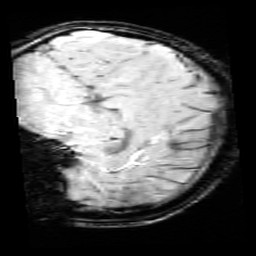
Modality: SWI
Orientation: sagittal
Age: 11
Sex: female
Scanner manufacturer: siemens
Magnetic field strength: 3 T
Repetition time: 0.027 s
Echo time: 0.02 s